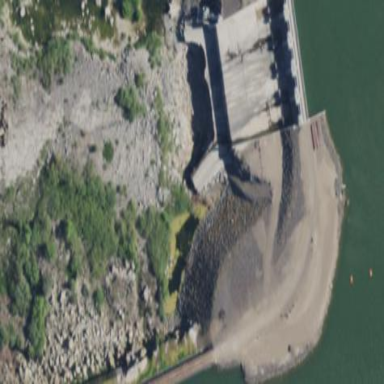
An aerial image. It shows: Dam along waterway.